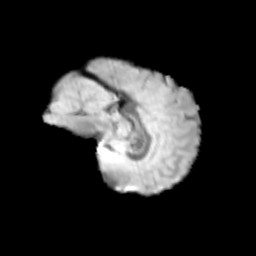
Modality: T2w
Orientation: sagittal
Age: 9
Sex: female
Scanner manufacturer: siemens
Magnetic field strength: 3 T
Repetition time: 3.8 s
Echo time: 0.07 s